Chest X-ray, AP view. Patient: 54 years old, sex F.
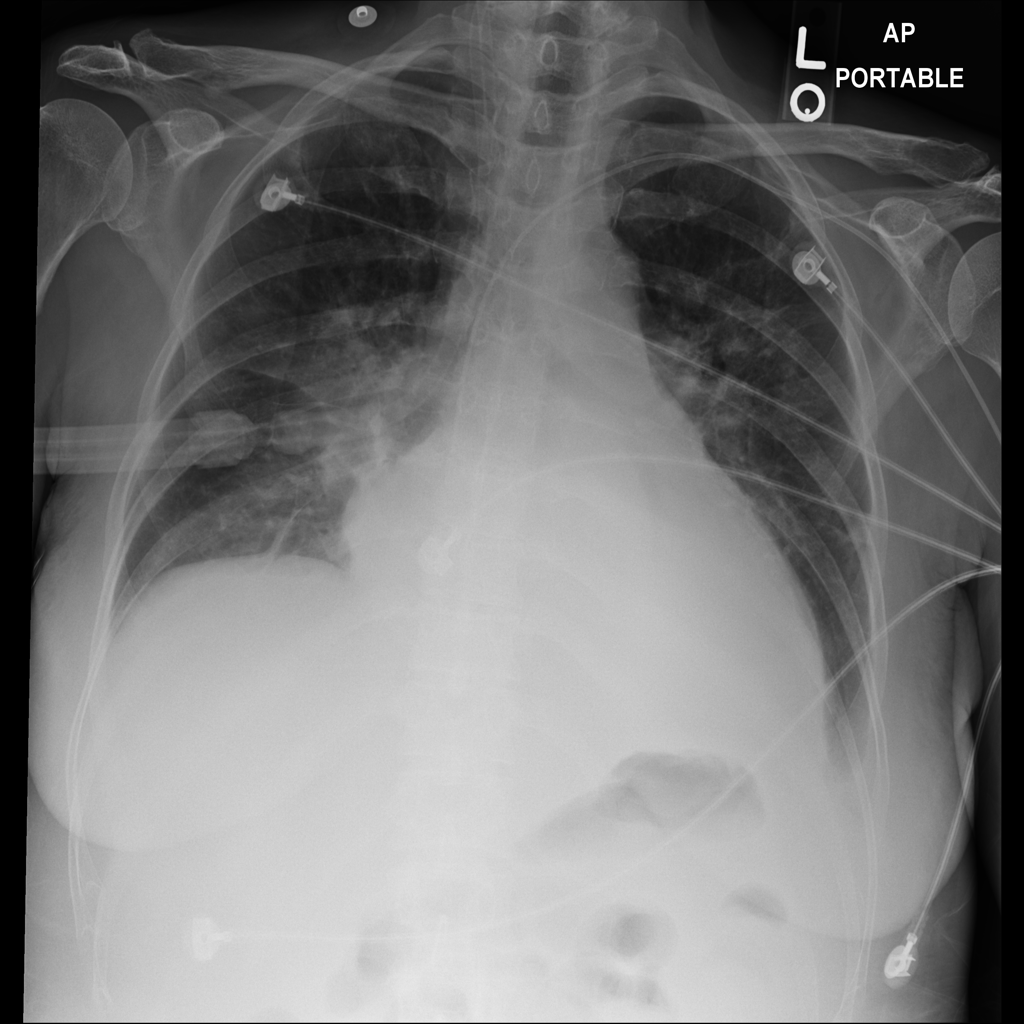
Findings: Effusion, Infiltration